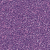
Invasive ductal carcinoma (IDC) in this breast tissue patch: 1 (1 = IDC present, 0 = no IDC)